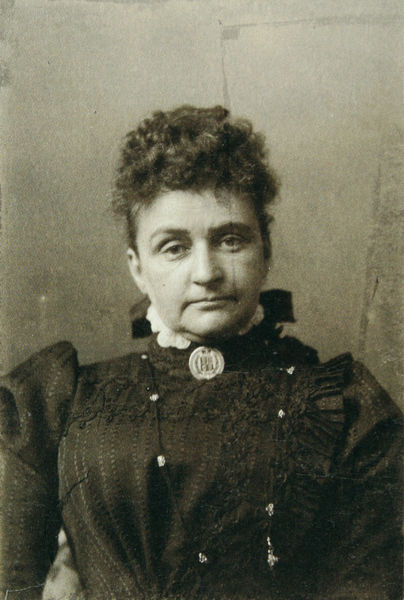
Titel: Aufnahme des Mediums Florence Cook
Künstler: Wilhelm Fechner
Standort: München
Institution: Städtische Galerie im Lenbachhaus
Schlagwörter: schatten, weiß, brust, busen, frau, frisur, grau, haar, hintergrund, kleid, licht, mund, nase, schwarz, stirn, blick, dame, augen, gesicht, kragen, mensch, spitze, ärmel, bildnis, portrait, porträt, haare, brosche, brustbild, kinn, lippen, schulter, kette, sepia, weiblich, brauen, pupillen, rüschen, betrachter, foto, fotografie, photographie, schwarzweiß, krause, photo, kraushaar, korsett, aufnahme, schopf, lichtbild